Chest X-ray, PA view. Patient: 22 years old, sex M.
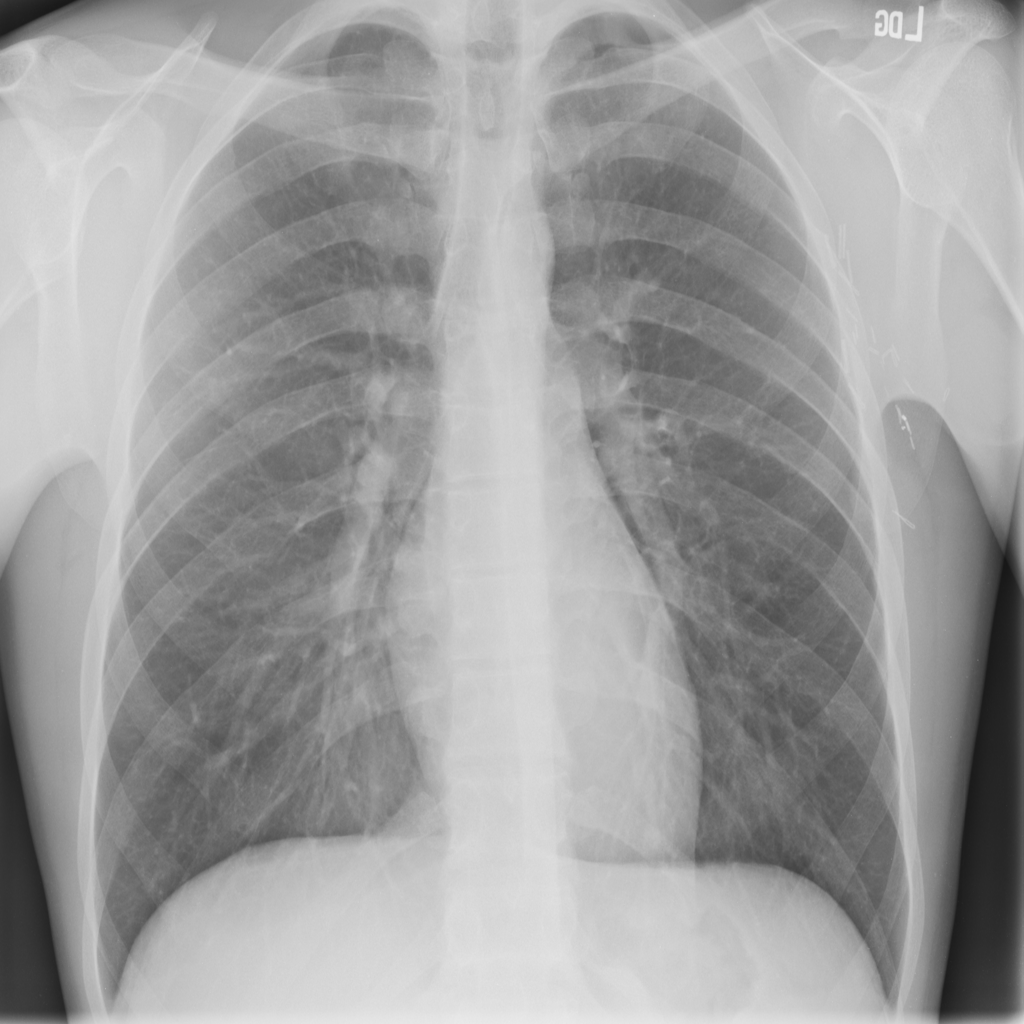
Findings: No Finding